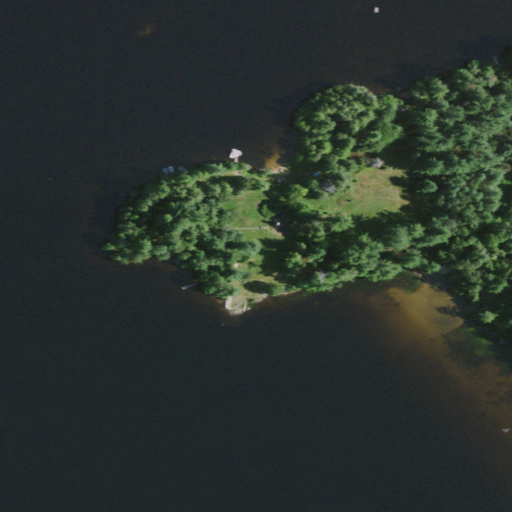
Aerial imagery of cape in New York named Tioga Point containing open water, evergreen forest, deciduous forest, grassland, and herbaceous wetlands